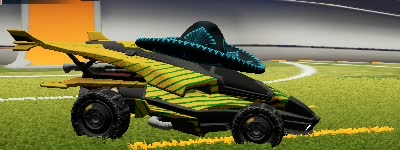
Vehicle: aftershock